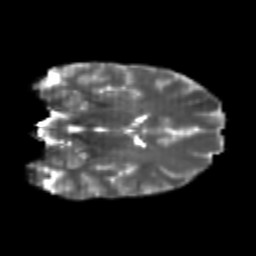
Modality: T2w
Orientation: coronal
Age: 20
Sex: male
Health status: healthy
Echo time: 0.074 s